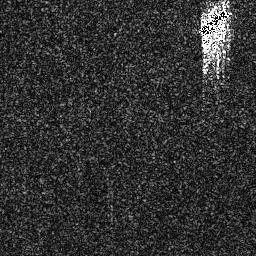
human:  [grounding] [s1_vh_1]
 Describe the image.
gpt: In the satellite image, there is  <ref>1 medium ship </ref> <box>[[76, 0, 90, 16, 0]]</box> located at top right.